Field crop: maize
Growth stage: 2
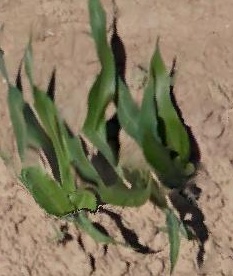
Species: maize